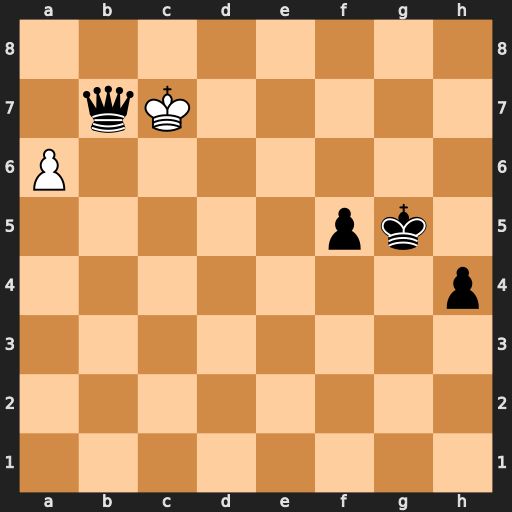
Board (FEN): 8/1qK5/P7/5pk1/7p/8/8/8
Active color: w
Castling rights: -
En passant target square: -
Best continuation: axb7 h3 b8=Q